Question: In BIRT, the report parameters window that pops up for user input only has 4 options for input type: text box, combo box, list box and radio button. I need to add a simple label with some extra text to this window, just text with no input associated with it, like where it automatically says "Parameters marked with * are required." (see attached image). Anyone know how I can go about this?

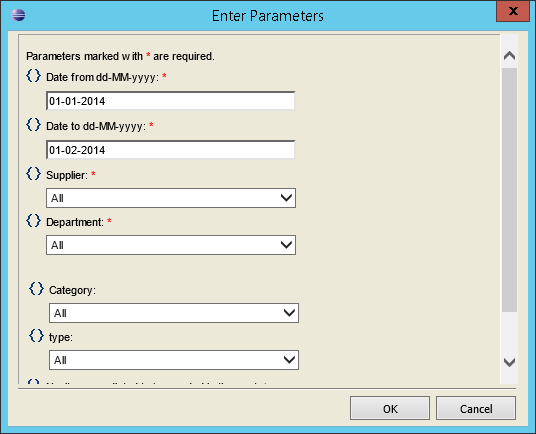
Answer: A workaround would be to make use of a parameter group for this. Create an empty parameter group and set in "Display name" field your label.
If you set a specific prefix to this group, you can test the prefix in and then customize styling for your labels (set a specific icon, a css class etc.).